Field crop: tomato
Growth stage: 2
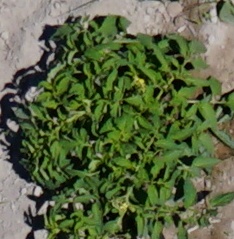
Species: tomato